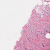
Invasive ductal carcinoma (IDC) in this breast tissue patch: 1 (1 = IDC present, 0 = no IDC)